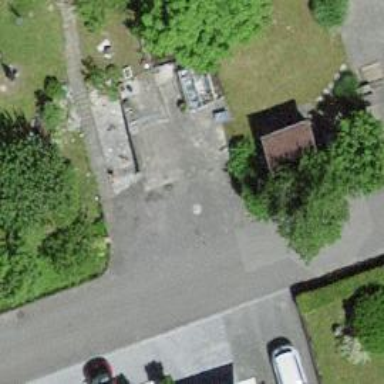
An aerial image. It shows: Parking entrance.